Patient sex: F
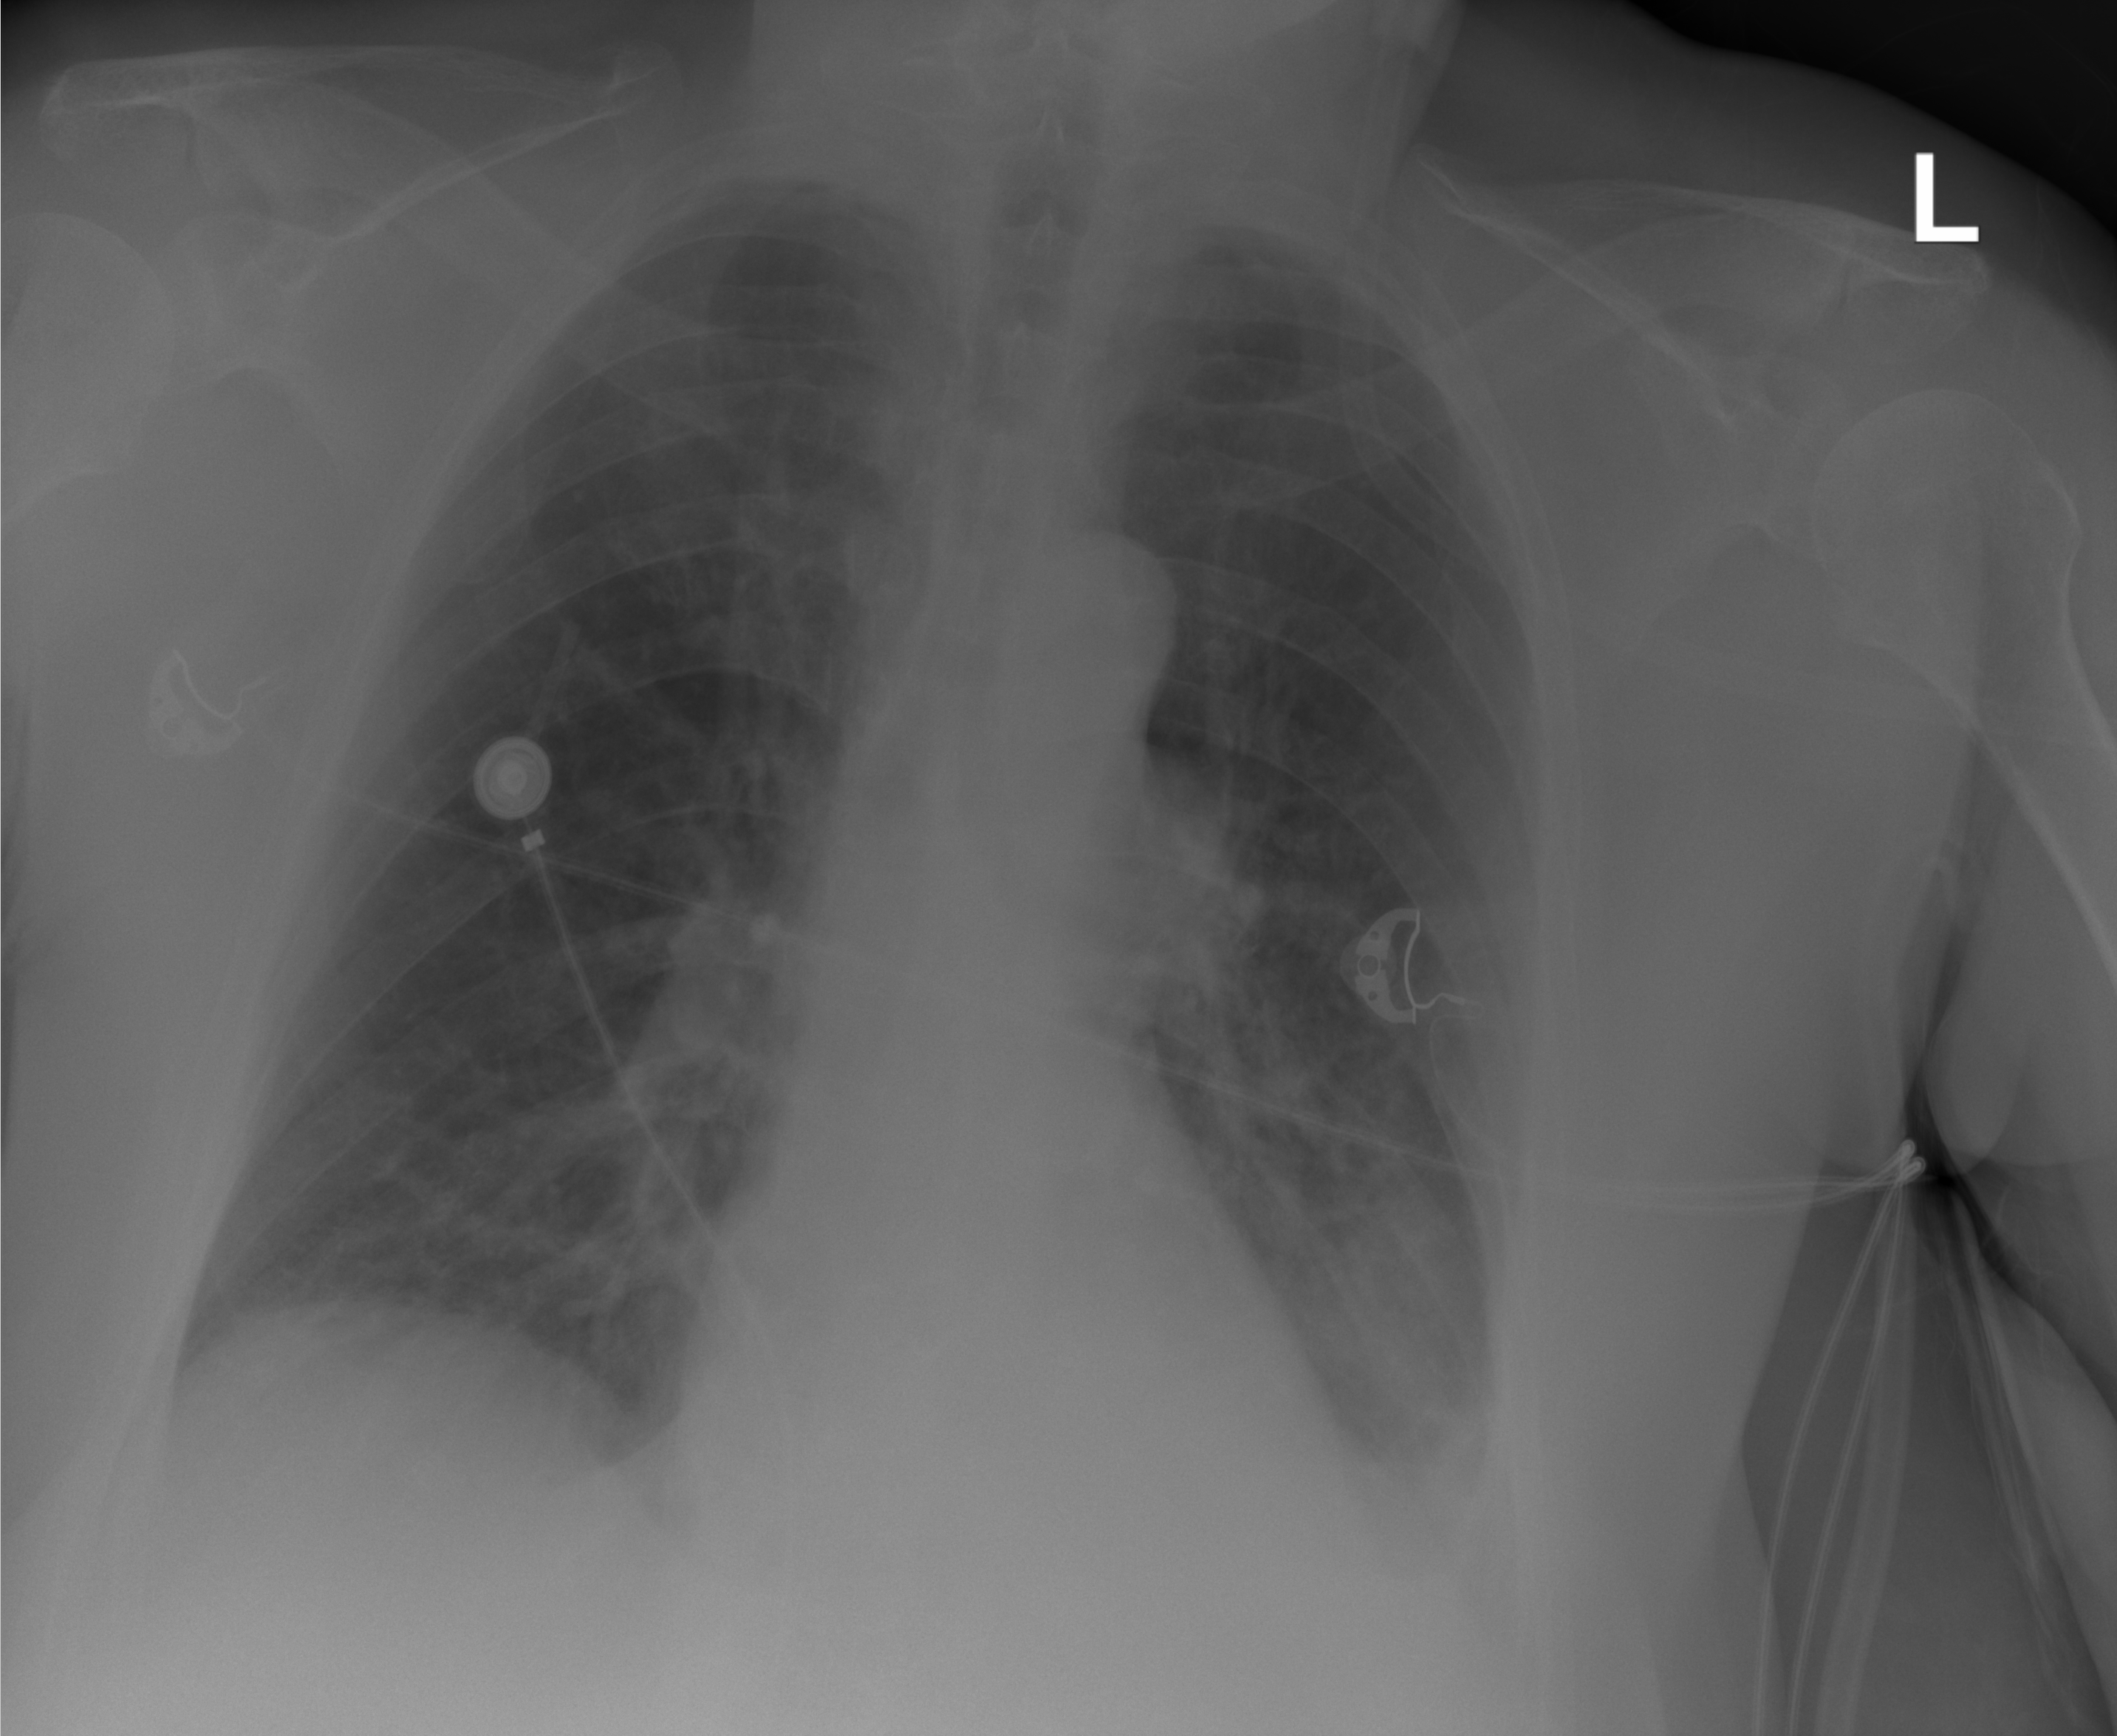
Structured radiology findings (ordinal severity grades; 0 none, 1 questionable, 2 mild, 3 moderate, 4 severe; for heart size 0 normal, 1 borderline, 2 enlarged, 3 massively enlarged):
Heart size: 0
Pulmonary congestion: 0
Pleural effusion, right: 0
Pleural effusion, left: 2
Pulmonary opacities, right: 2
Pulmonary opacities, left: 2
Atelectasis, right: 0
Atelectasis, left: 0